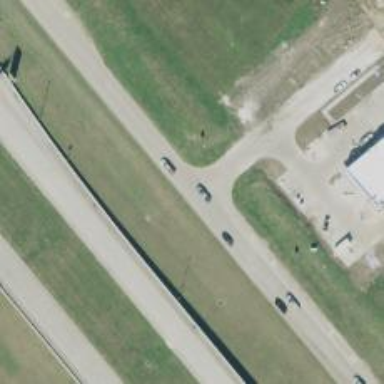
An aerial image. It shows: Secondary road with frontage road alongside.